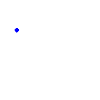
Particle: pion